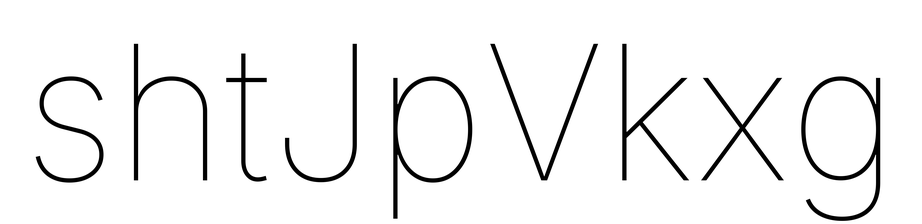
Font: Inter_Thin